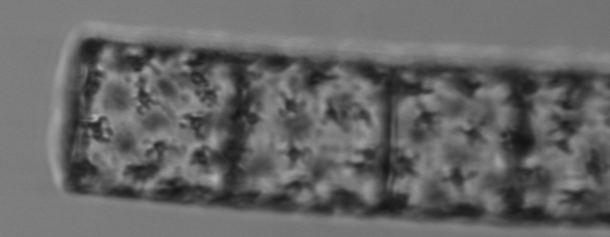
Label: Guinardia_flaccida